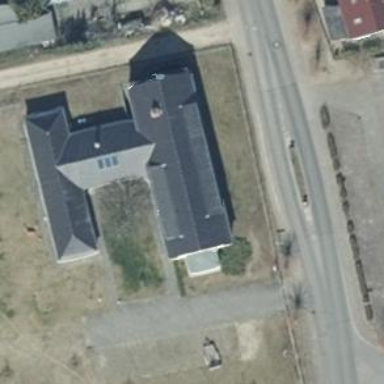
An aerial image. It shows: Building with gabled roof. The roof is dark grey and oriented along the building.